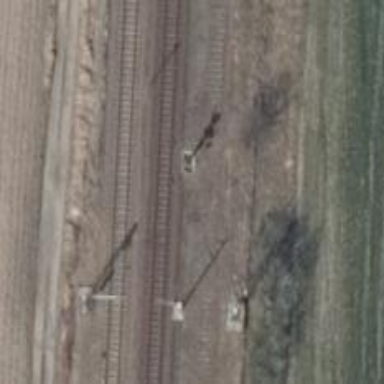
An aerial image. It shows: Railway signal.